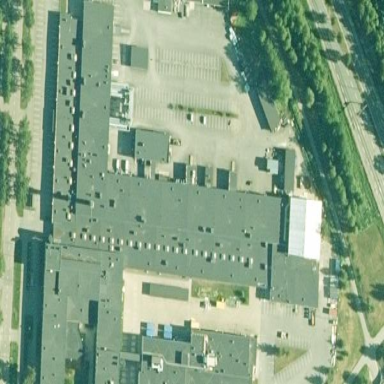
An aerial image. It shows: School.